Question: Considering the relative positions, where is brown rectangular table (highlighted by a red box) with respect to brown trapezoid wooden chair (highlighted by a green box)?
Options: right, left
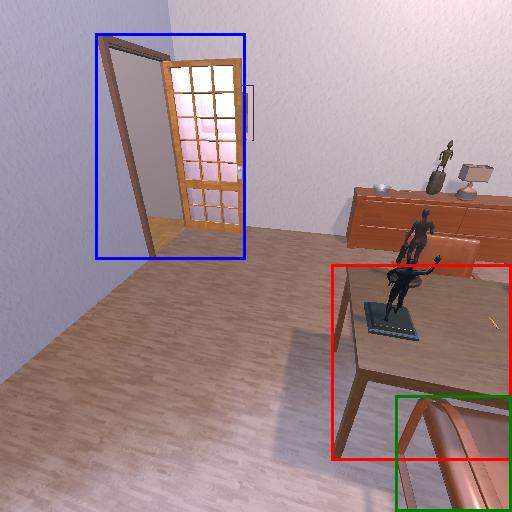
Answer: right